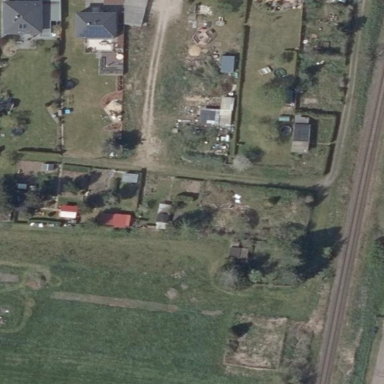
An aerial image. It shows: Area designated for allotments.